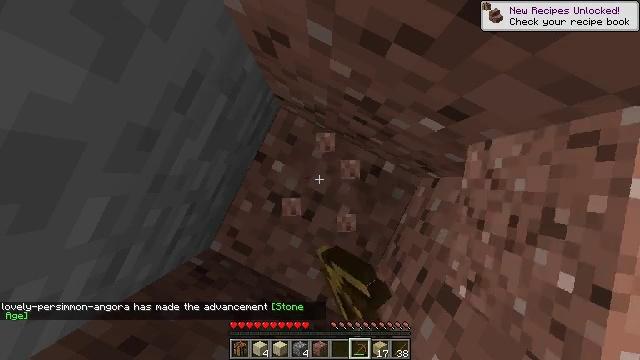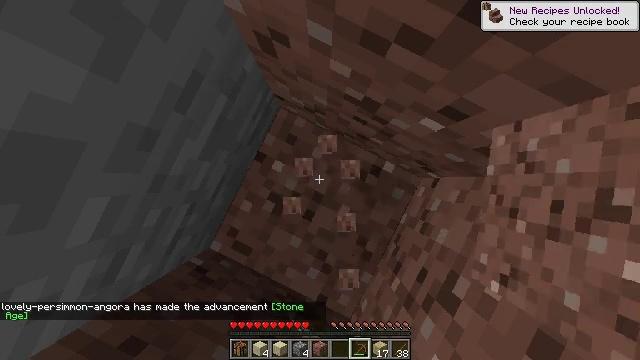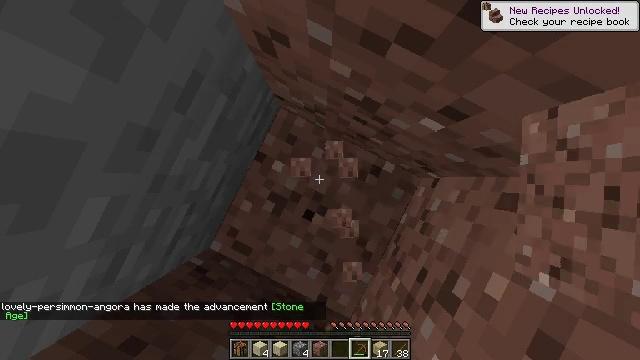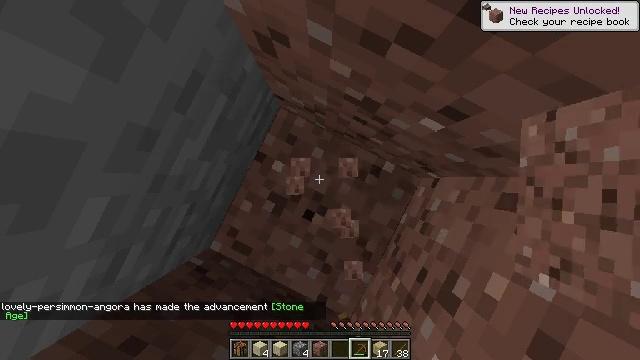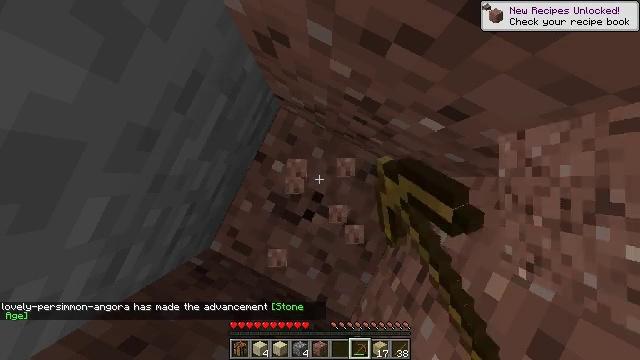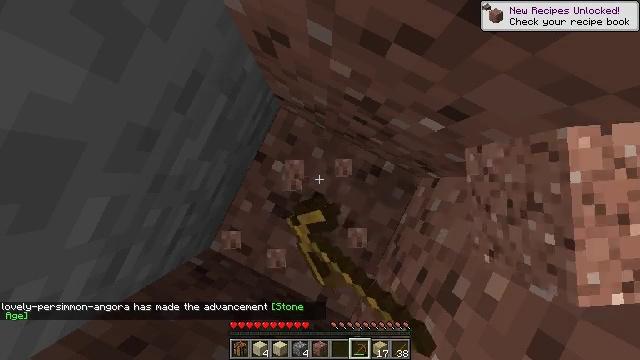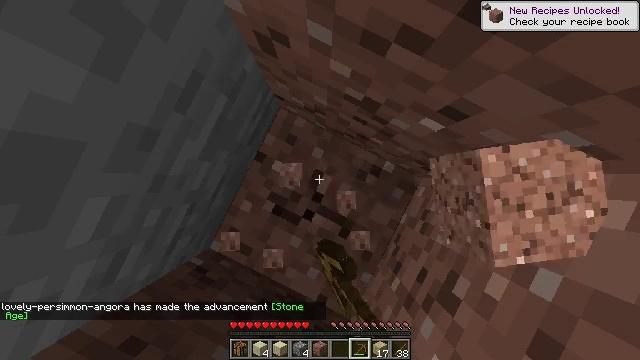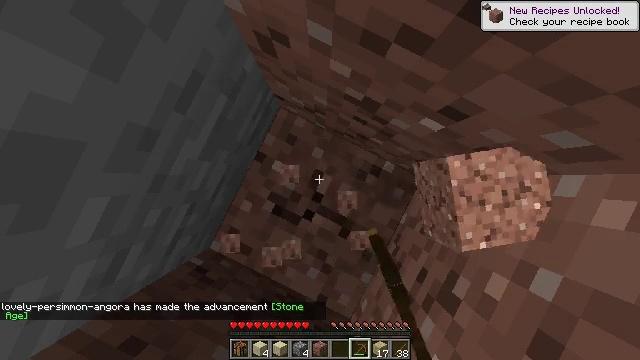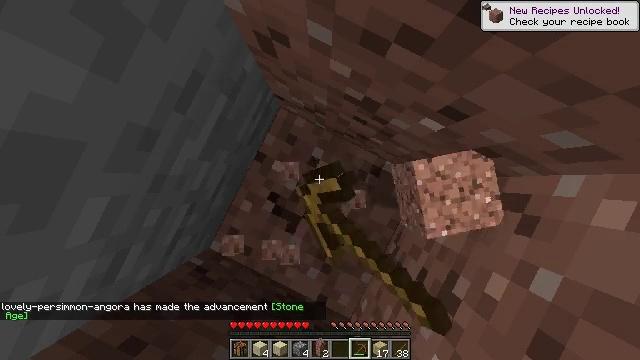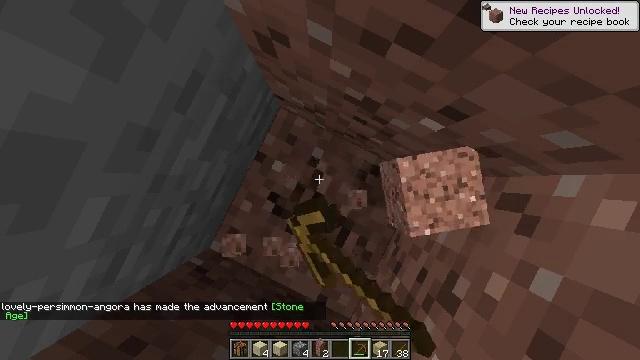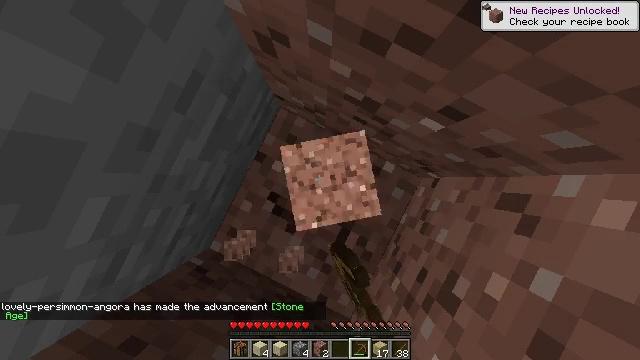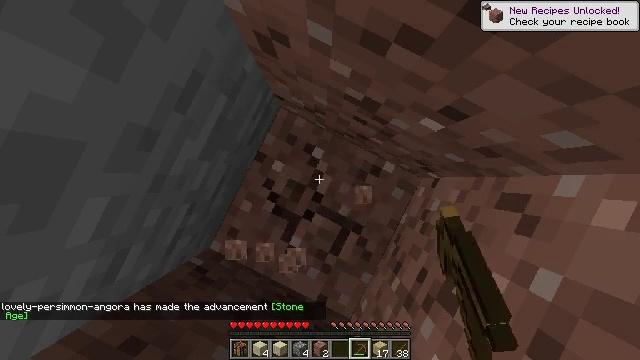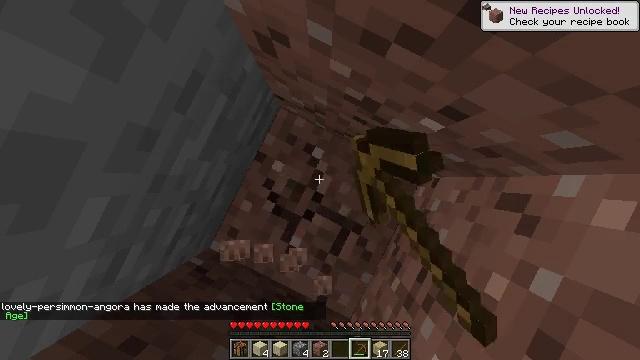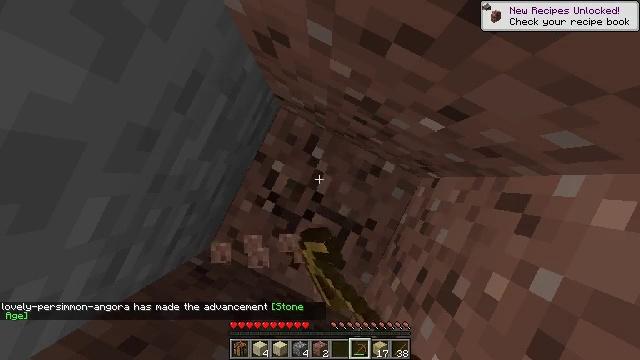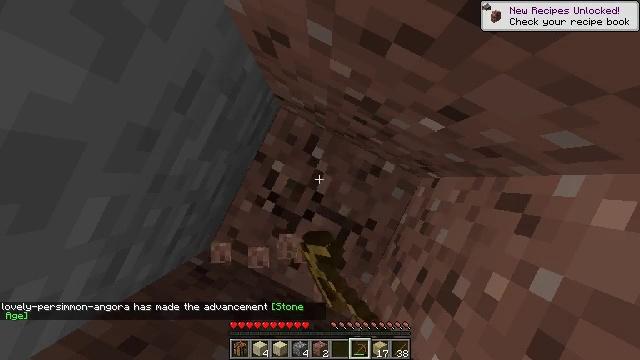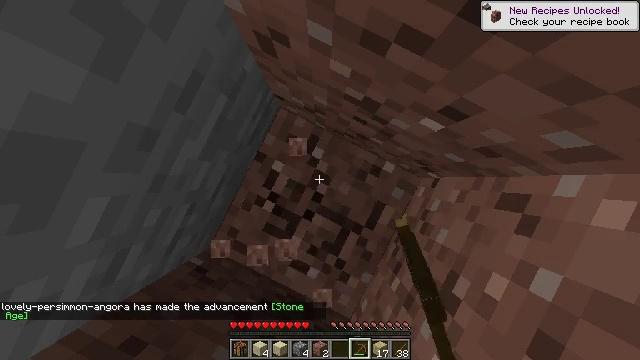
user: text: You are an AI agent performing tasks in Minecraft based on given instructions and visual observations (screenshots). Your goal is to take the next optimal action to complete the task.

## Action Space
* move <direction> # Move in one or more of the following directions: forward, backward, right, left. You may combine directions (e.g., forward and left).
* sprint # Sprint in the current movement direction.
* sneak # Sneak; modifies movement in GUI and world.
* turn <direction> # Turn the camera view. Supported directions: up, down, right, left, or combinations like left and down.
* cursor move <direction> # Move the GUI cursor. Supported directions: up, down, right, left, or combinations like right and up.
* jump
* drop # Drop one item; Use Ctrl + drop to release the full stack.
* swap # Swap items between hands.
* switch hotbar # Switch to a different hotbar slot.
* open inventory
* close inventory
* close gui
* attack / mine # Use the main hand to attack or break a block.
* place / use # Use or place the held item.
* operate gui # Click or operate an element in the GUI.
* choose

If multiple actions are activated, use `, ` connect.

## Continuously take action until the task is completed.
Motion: motion action
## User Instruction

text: Break the granite to collect it.
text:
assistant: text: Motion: attack / mine
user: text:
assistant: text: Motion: attack / mine
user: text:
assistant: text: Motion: attack / mine
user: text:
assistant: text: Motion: attack / mine
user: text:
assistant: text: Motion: attack / mine
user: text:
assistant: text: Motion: attack / mine
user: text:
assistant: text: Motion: attack / mine
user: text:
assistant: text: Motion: attack / mine
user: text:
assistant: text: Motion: attack / mine
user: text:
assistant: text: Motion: attack / mine
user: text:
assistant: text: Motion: attack / mine
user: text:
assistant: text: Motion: attack / mine
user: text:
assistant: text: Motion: attack / mine
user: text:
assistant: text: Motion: attack / mine
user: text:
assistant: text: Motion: attack / mine
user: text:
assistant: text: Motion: attack / mine
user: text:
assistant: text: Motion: attack / mine
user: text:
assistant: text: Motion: attack / mine
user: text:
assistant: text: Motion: attack / mine
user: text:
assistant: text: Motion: attack / mine
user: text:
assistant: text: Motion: attack / mine
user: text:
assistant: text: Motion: attack / mine
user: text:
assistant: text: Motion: attack / mine
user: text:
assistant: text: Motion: attack / mine
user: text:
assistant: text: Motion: attack / mine
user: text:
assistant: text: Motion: attack / mine
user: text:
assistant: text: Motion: attack / mine